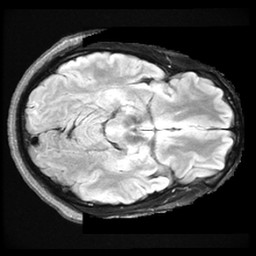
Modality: FLAIR
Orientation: axial
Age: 26
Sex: male
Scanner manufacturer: ge
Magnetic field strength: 3 T
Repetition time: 11 s
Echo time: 0.1497 s